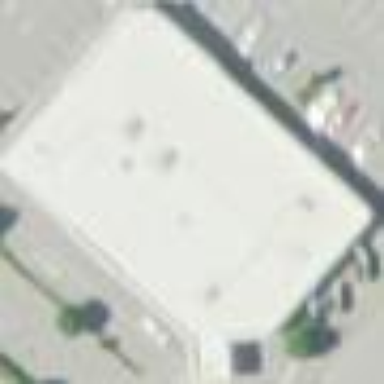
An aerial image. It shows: Building.